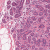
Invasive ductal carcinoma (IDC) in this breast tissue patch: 0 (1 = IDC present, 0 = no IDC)